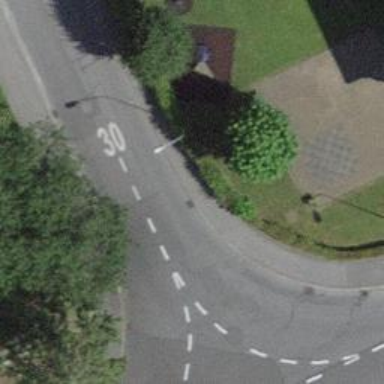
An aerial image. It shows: Kerb barrier.